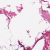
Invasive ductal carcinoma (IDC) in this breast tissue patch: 0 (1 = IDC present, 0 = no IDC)